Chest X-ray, AP view. Patient: 23 years old, sex F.
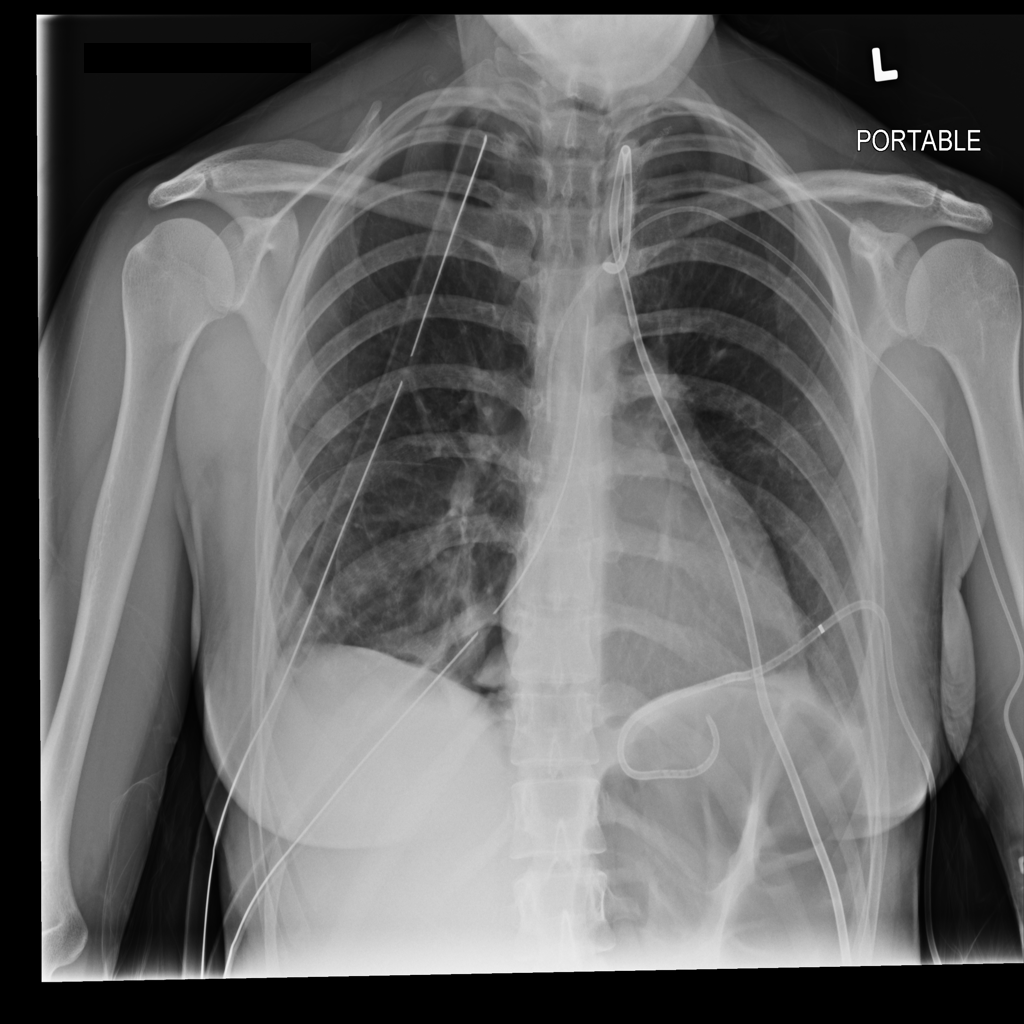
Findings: Effusion, Pneumothorax